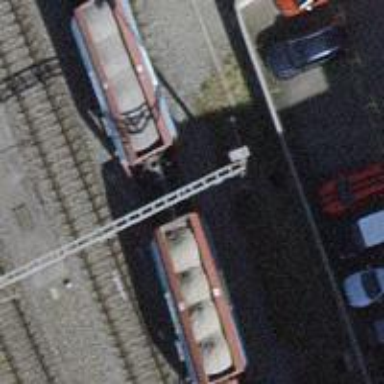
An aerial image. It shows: Railway switch.